Interaction volume radius: 10 \u00c5
Interaction volume height: 15 \u00c5
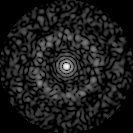
Disorder parameter: 0.8538